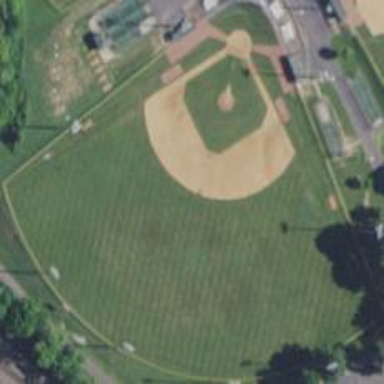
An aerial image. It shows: Baseball pitch for leisure land.